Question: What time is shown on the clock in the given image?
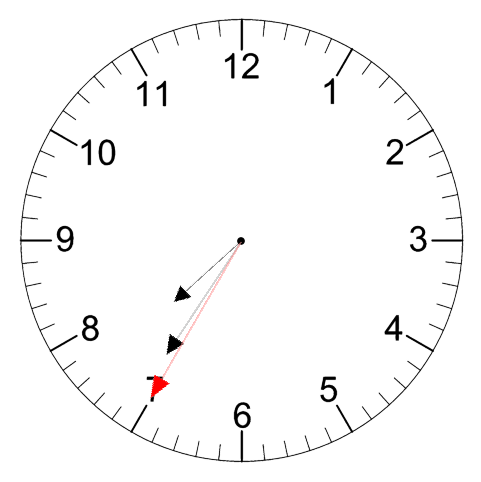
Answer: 07:35:35